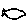
Label: fish